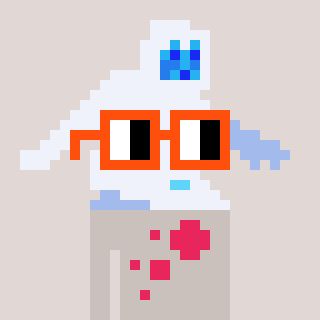
a pixel art character with square orange glasses, a yeti-shaped head and a foggrey-colored body on a warm background